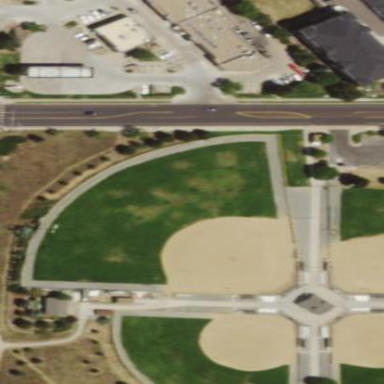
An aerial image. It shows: Baseball pitch for leisure land activities.